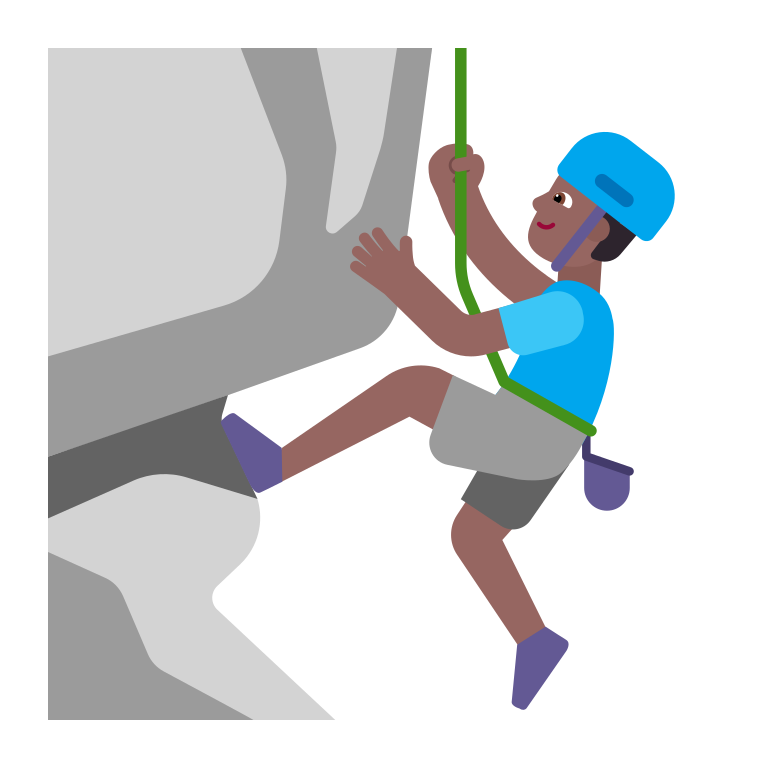
man climbing flat  dark